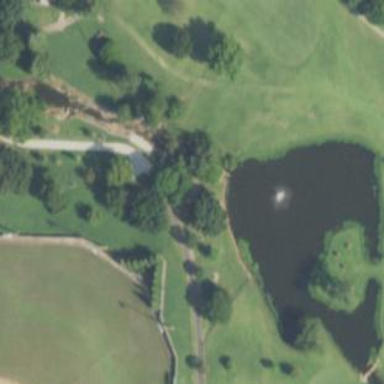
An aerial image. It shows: Water hazard on golf course. The hazard is natural water feature.